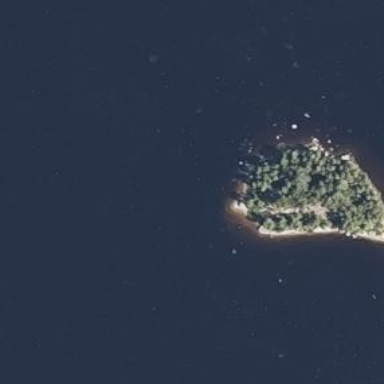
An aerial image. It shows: Island covered with woodland.